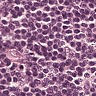
Metastatic tissue present: no